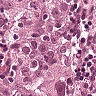
Metastatic tissue present: yes